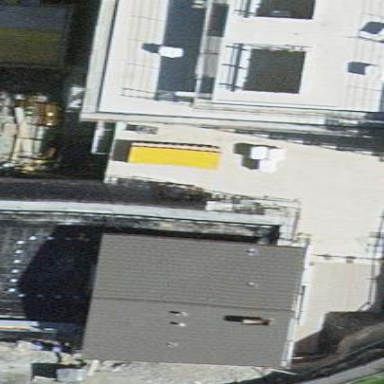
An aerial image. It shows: Building that houses restaurant.